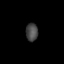
Tissue: lung
Cell type: T cells
Senescence score: 0.1959
Nuclear area (px): 211
Mean DAPI intensity: 70.801